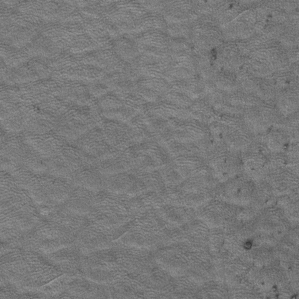
Label: frost